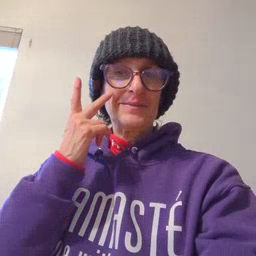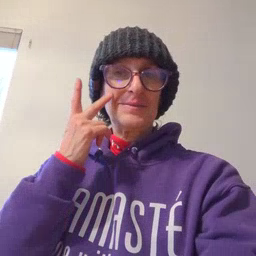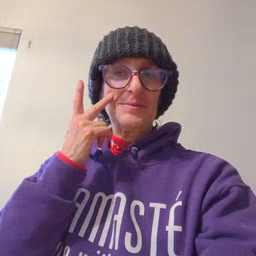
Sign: see